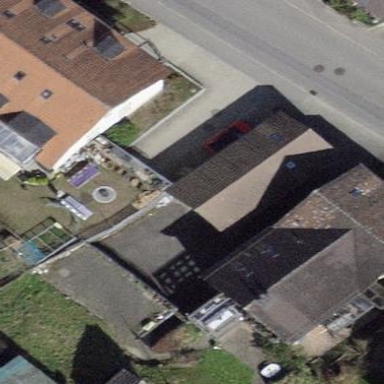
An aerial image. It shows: Detached building.